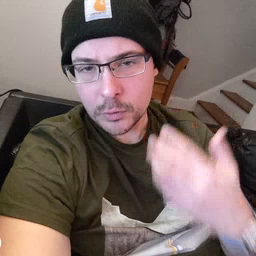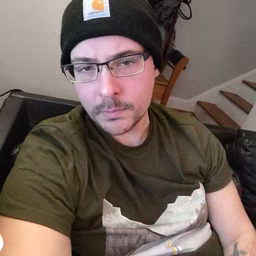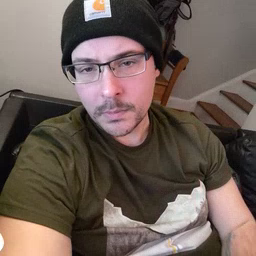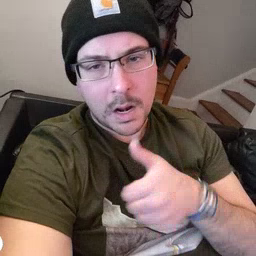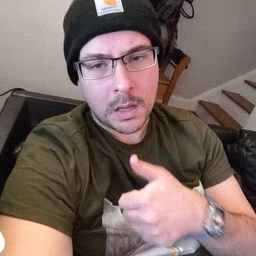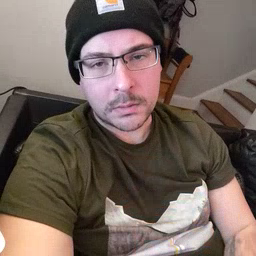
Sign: not